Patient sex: F
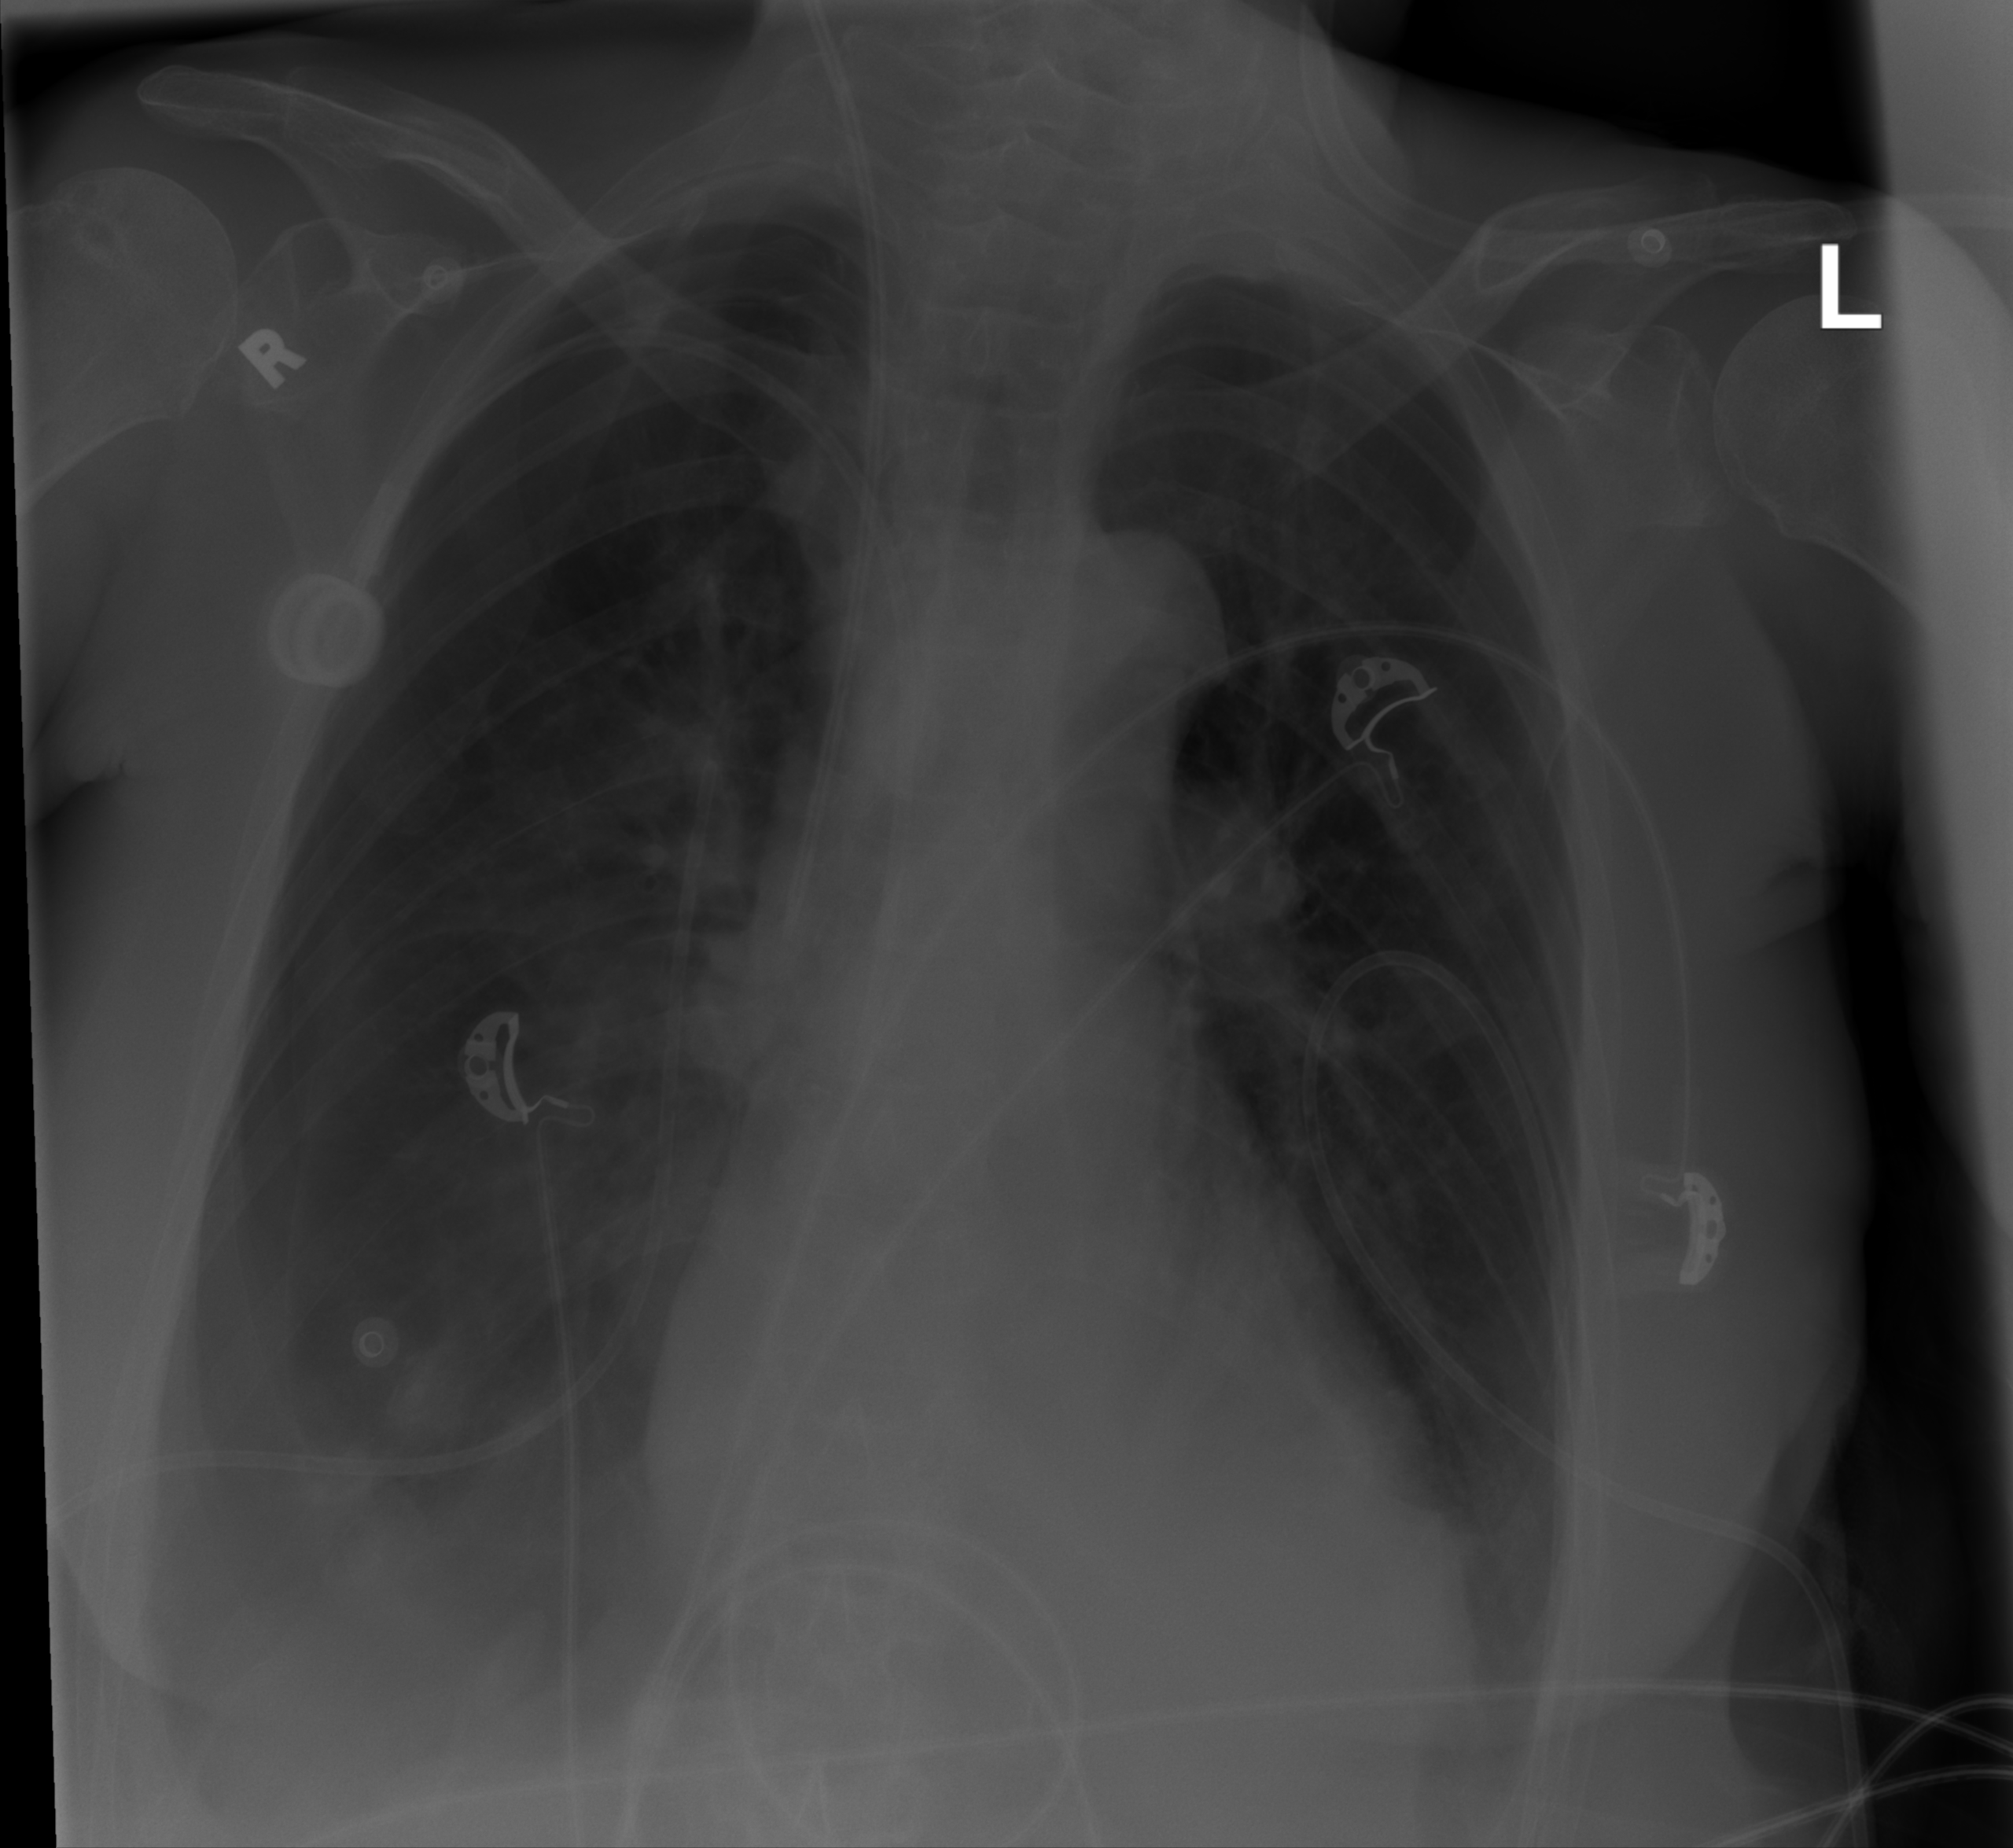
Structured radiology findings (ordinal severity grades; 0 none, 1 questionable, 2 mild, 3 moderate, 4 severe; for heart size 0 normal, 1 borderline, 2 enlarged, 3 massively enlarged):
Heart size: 1
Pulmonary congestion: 0
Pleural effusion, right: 3
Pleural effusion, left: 2
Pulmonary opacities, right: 0
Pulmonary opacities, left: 0
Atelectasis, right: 3
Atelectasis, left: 2